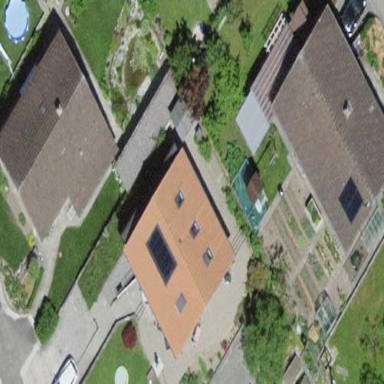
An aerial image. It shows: Residential building.